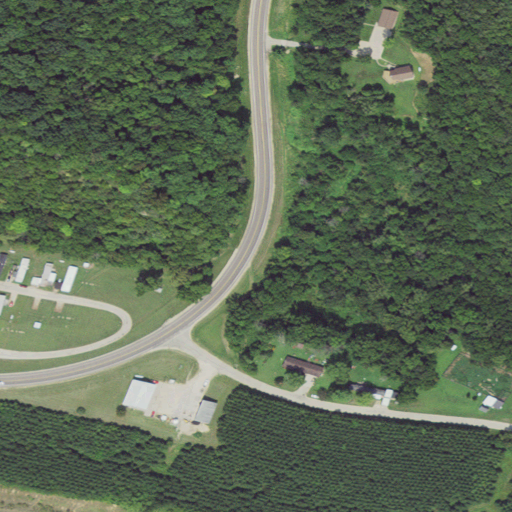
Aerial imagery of valley in Wisconsin named Dark Hollow containing deciduous forest, pasture, low intensity development, open development, mixed forest, medium intensity development, evergreen forest, high intensity development, and barren land